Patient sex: M
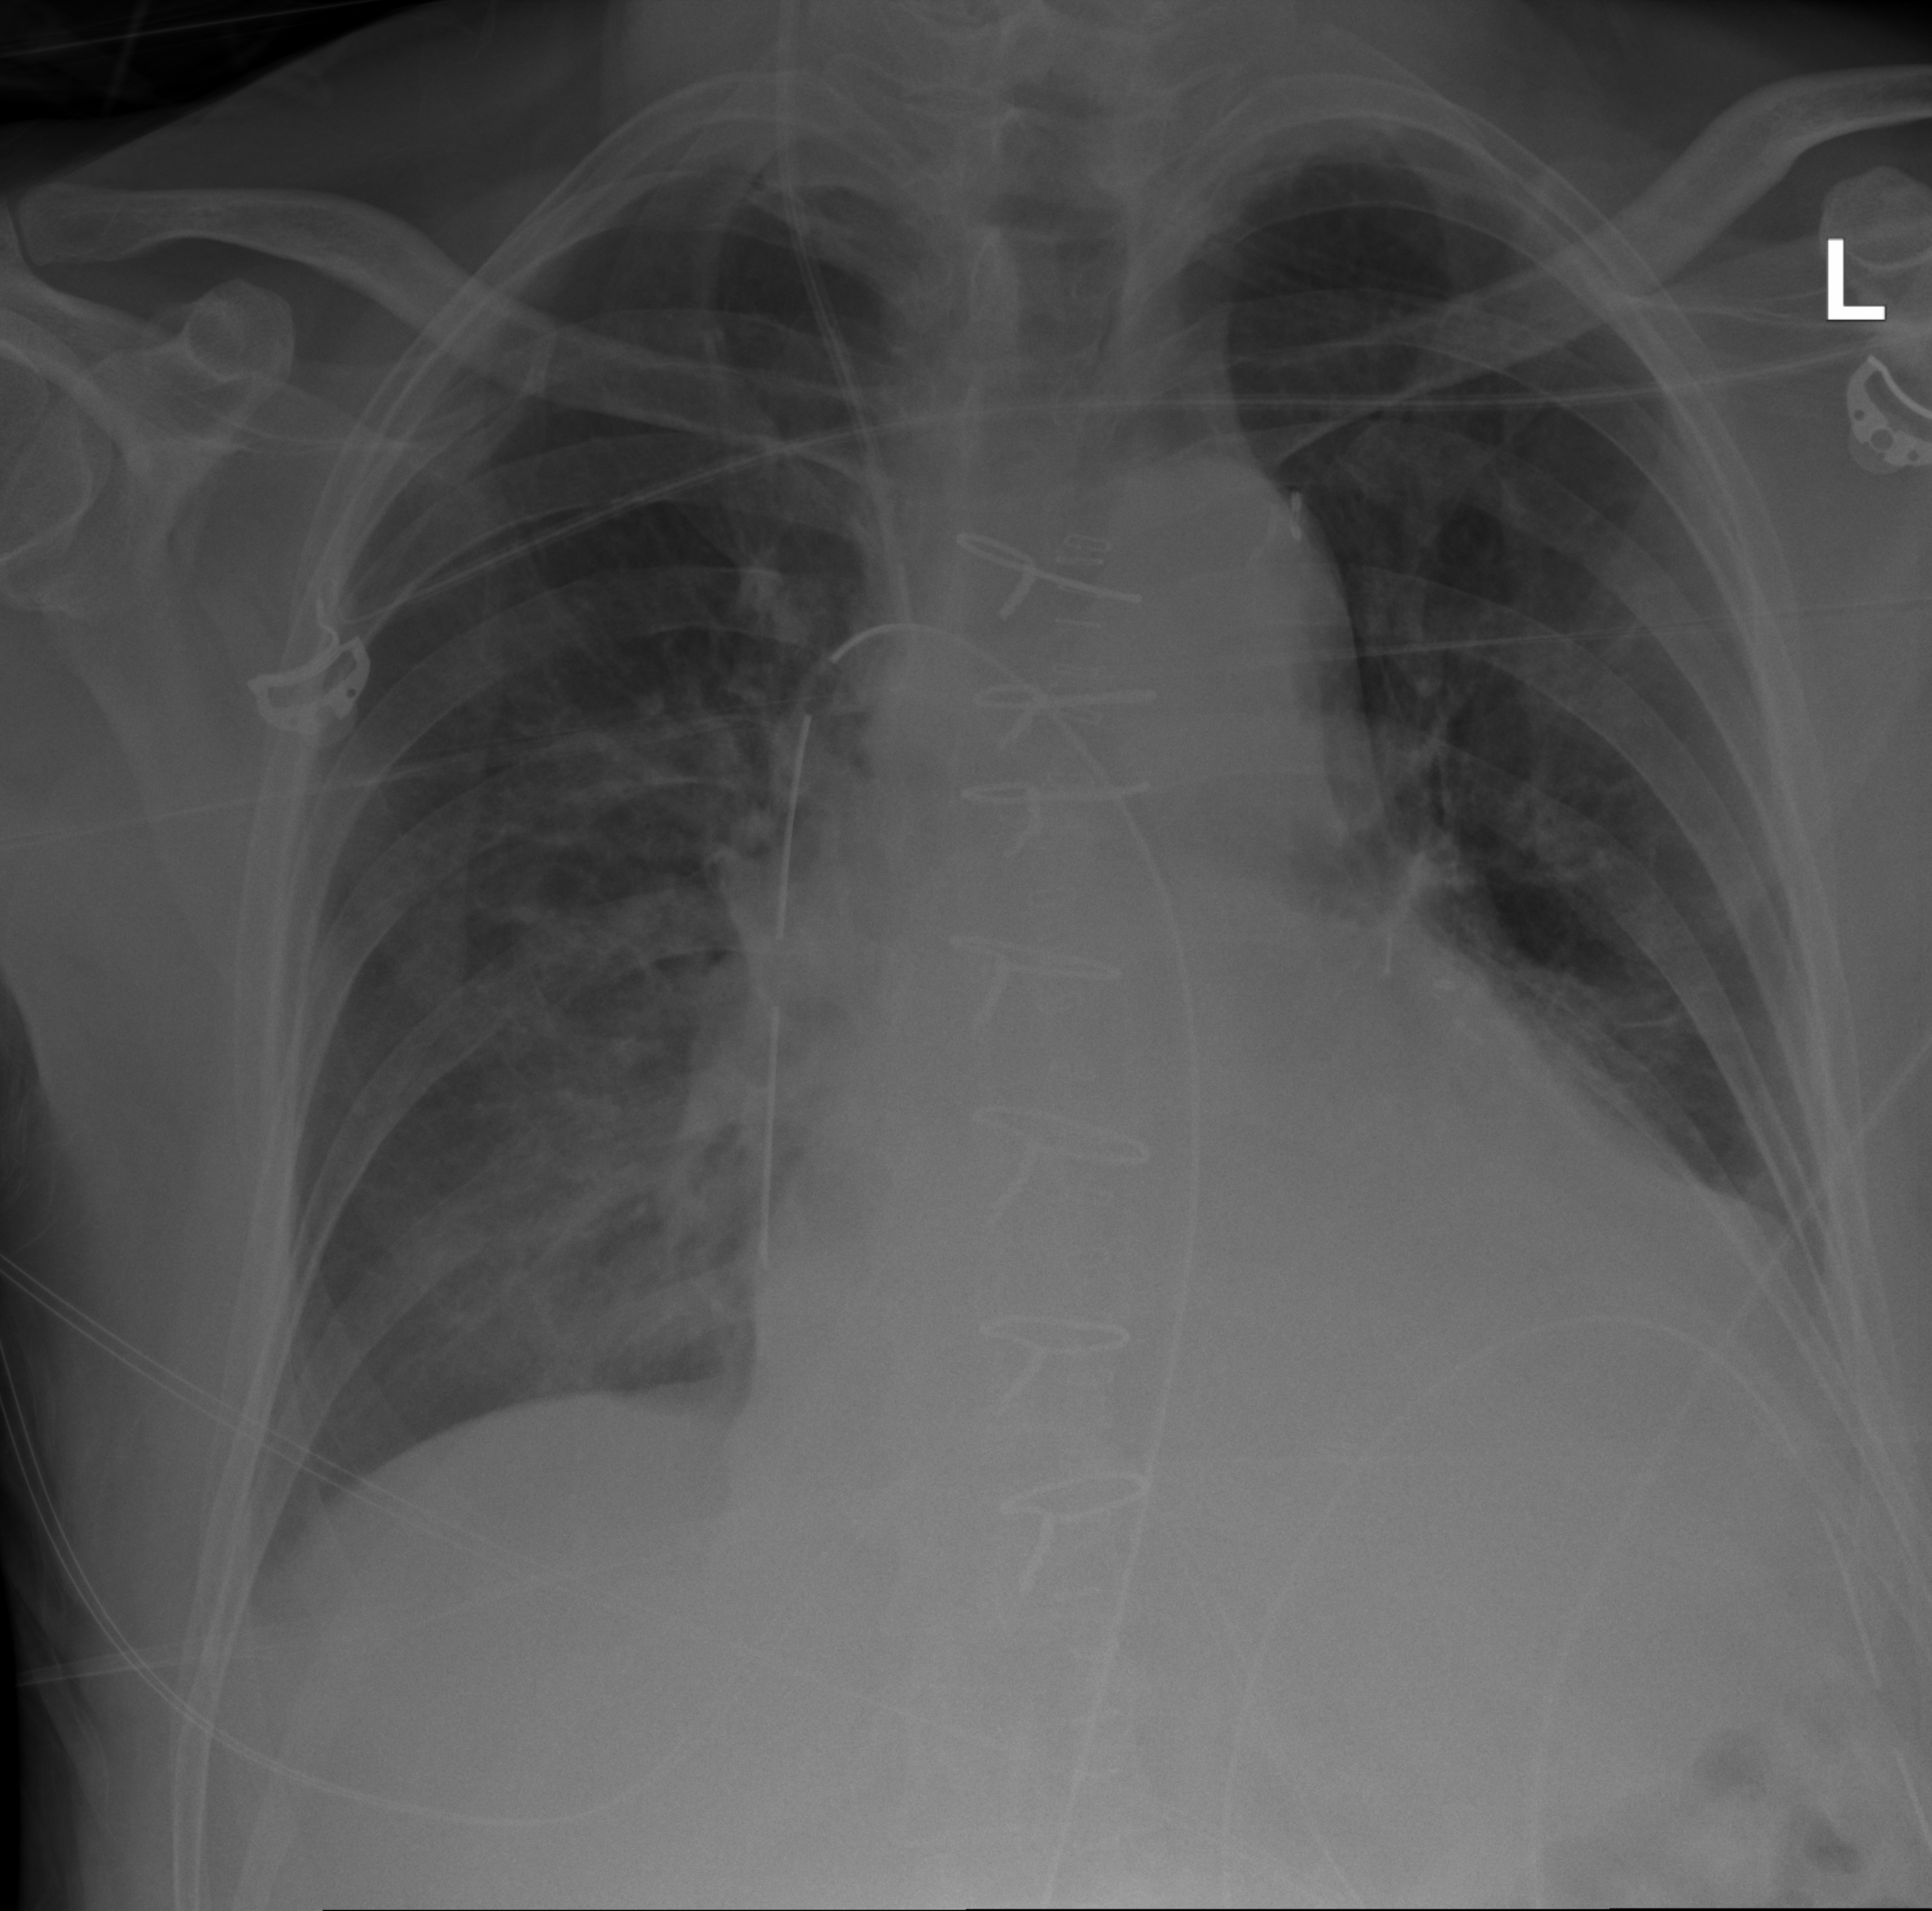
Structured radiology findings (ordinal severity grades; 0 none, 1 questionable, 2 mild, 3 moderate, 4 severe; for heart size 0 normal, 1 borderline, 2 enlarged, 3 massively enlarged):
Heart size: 2
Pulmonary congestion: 2
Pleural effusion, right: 0
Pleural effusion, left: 2
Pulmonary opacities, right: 2
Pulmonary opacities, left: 0
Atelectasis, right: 2
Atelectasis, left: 2